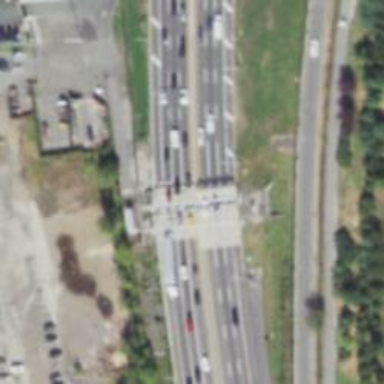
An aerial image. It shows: Toll gantry on the road.